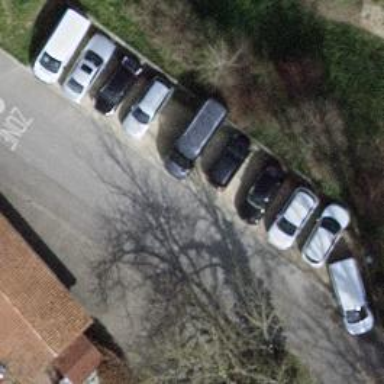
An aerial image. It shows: Street-side parking area.